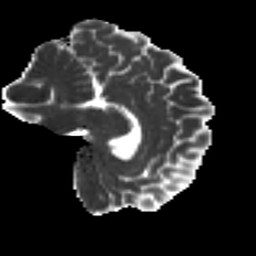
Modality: MD
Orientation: sagittal
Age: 26
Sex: male
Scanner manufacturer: ge
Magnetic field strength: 3 T
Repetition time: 7.8 s
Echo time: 0.061 s